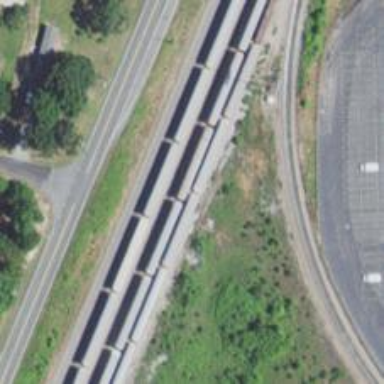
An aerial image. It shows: Railway siding with rails.